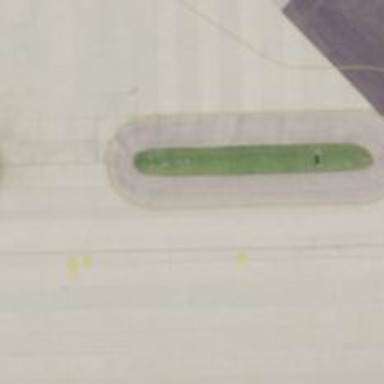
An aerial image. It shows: Image of taxiway at airport.